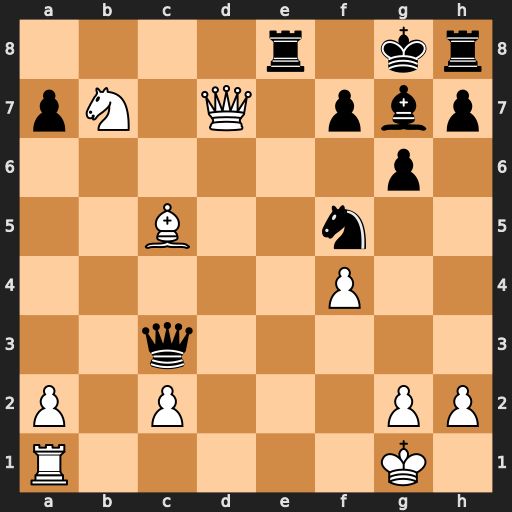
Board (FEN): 4r1kr/pN1Q1pbp/6p1/2B2n2/5P2/2q5/P1P3PP/R5K1
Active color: w
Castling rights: -
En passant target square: -
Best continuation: Qxe8+ Bf8 Qxf8#